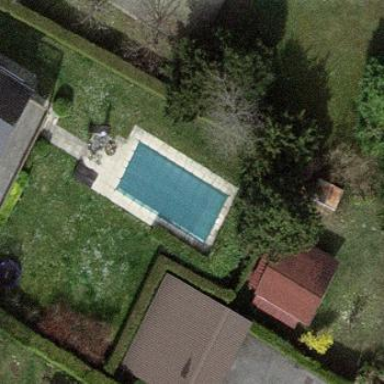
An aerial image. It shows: Swimming pool located in leisure land.